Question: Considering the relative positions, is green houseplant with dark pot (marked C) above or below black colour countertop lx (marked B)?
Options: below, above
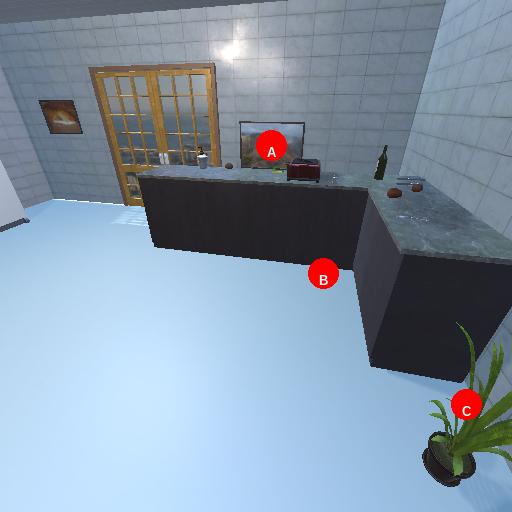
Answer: below